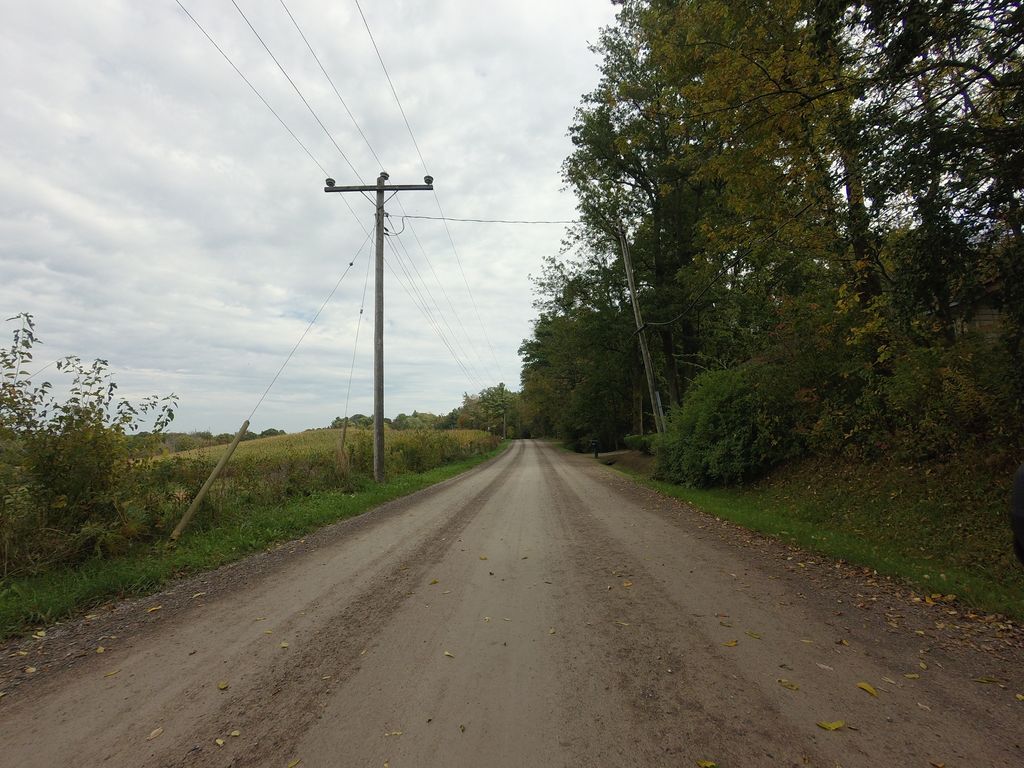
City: hamilton